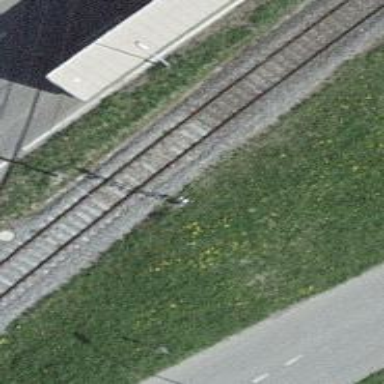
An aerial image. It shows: Railway signal.